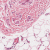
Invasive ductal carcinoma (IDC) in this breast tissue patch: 0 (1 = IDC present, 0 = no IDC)